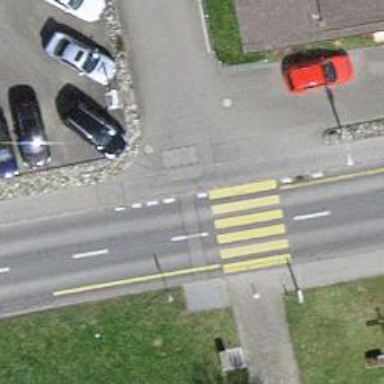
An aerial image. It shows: Sidewalk along the footway.